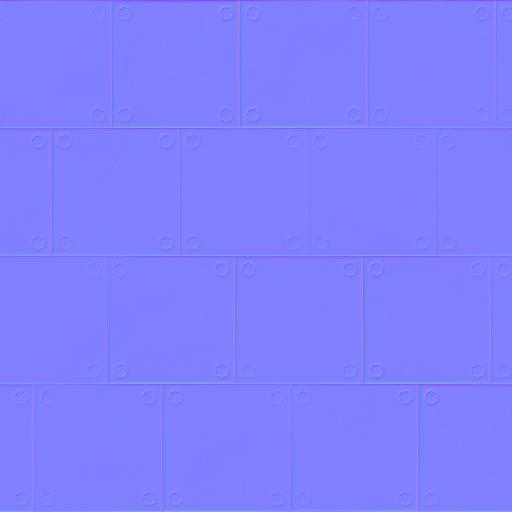
brushed bumpy metal plates scratches silver steel